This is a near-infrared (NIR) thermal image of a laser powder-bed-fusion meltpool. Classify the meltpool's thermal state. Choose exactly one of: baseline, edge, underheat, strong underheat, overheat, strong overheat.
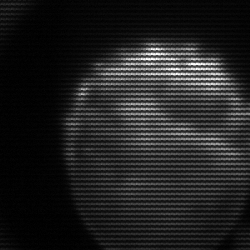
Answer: edge